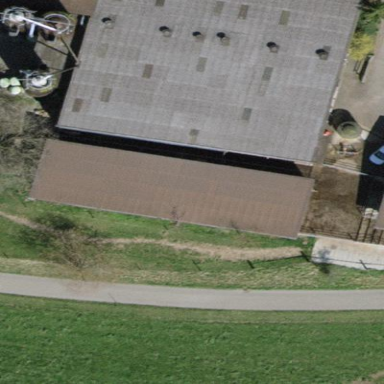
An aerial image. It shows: Skillion-roofed farm auxiliary building.